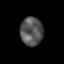
Tissue: lung
Cell type: Myeloid cells
Senescence score: 0.2215
Nuclear area (px): 630
Mean DAPI intensity: 85.298